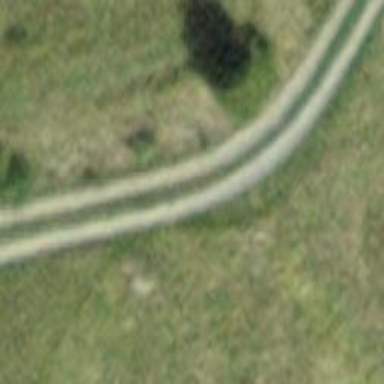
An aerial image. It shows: Dirt track road.